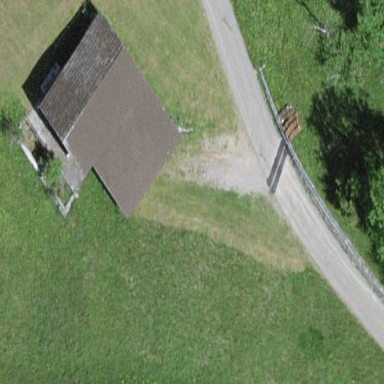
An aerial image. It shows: Stable.